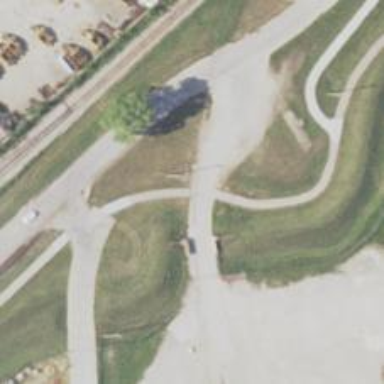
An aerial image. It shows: Unmarked crossing on cycleway.